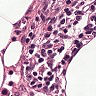
Metastatic tissue present: no